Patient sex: M
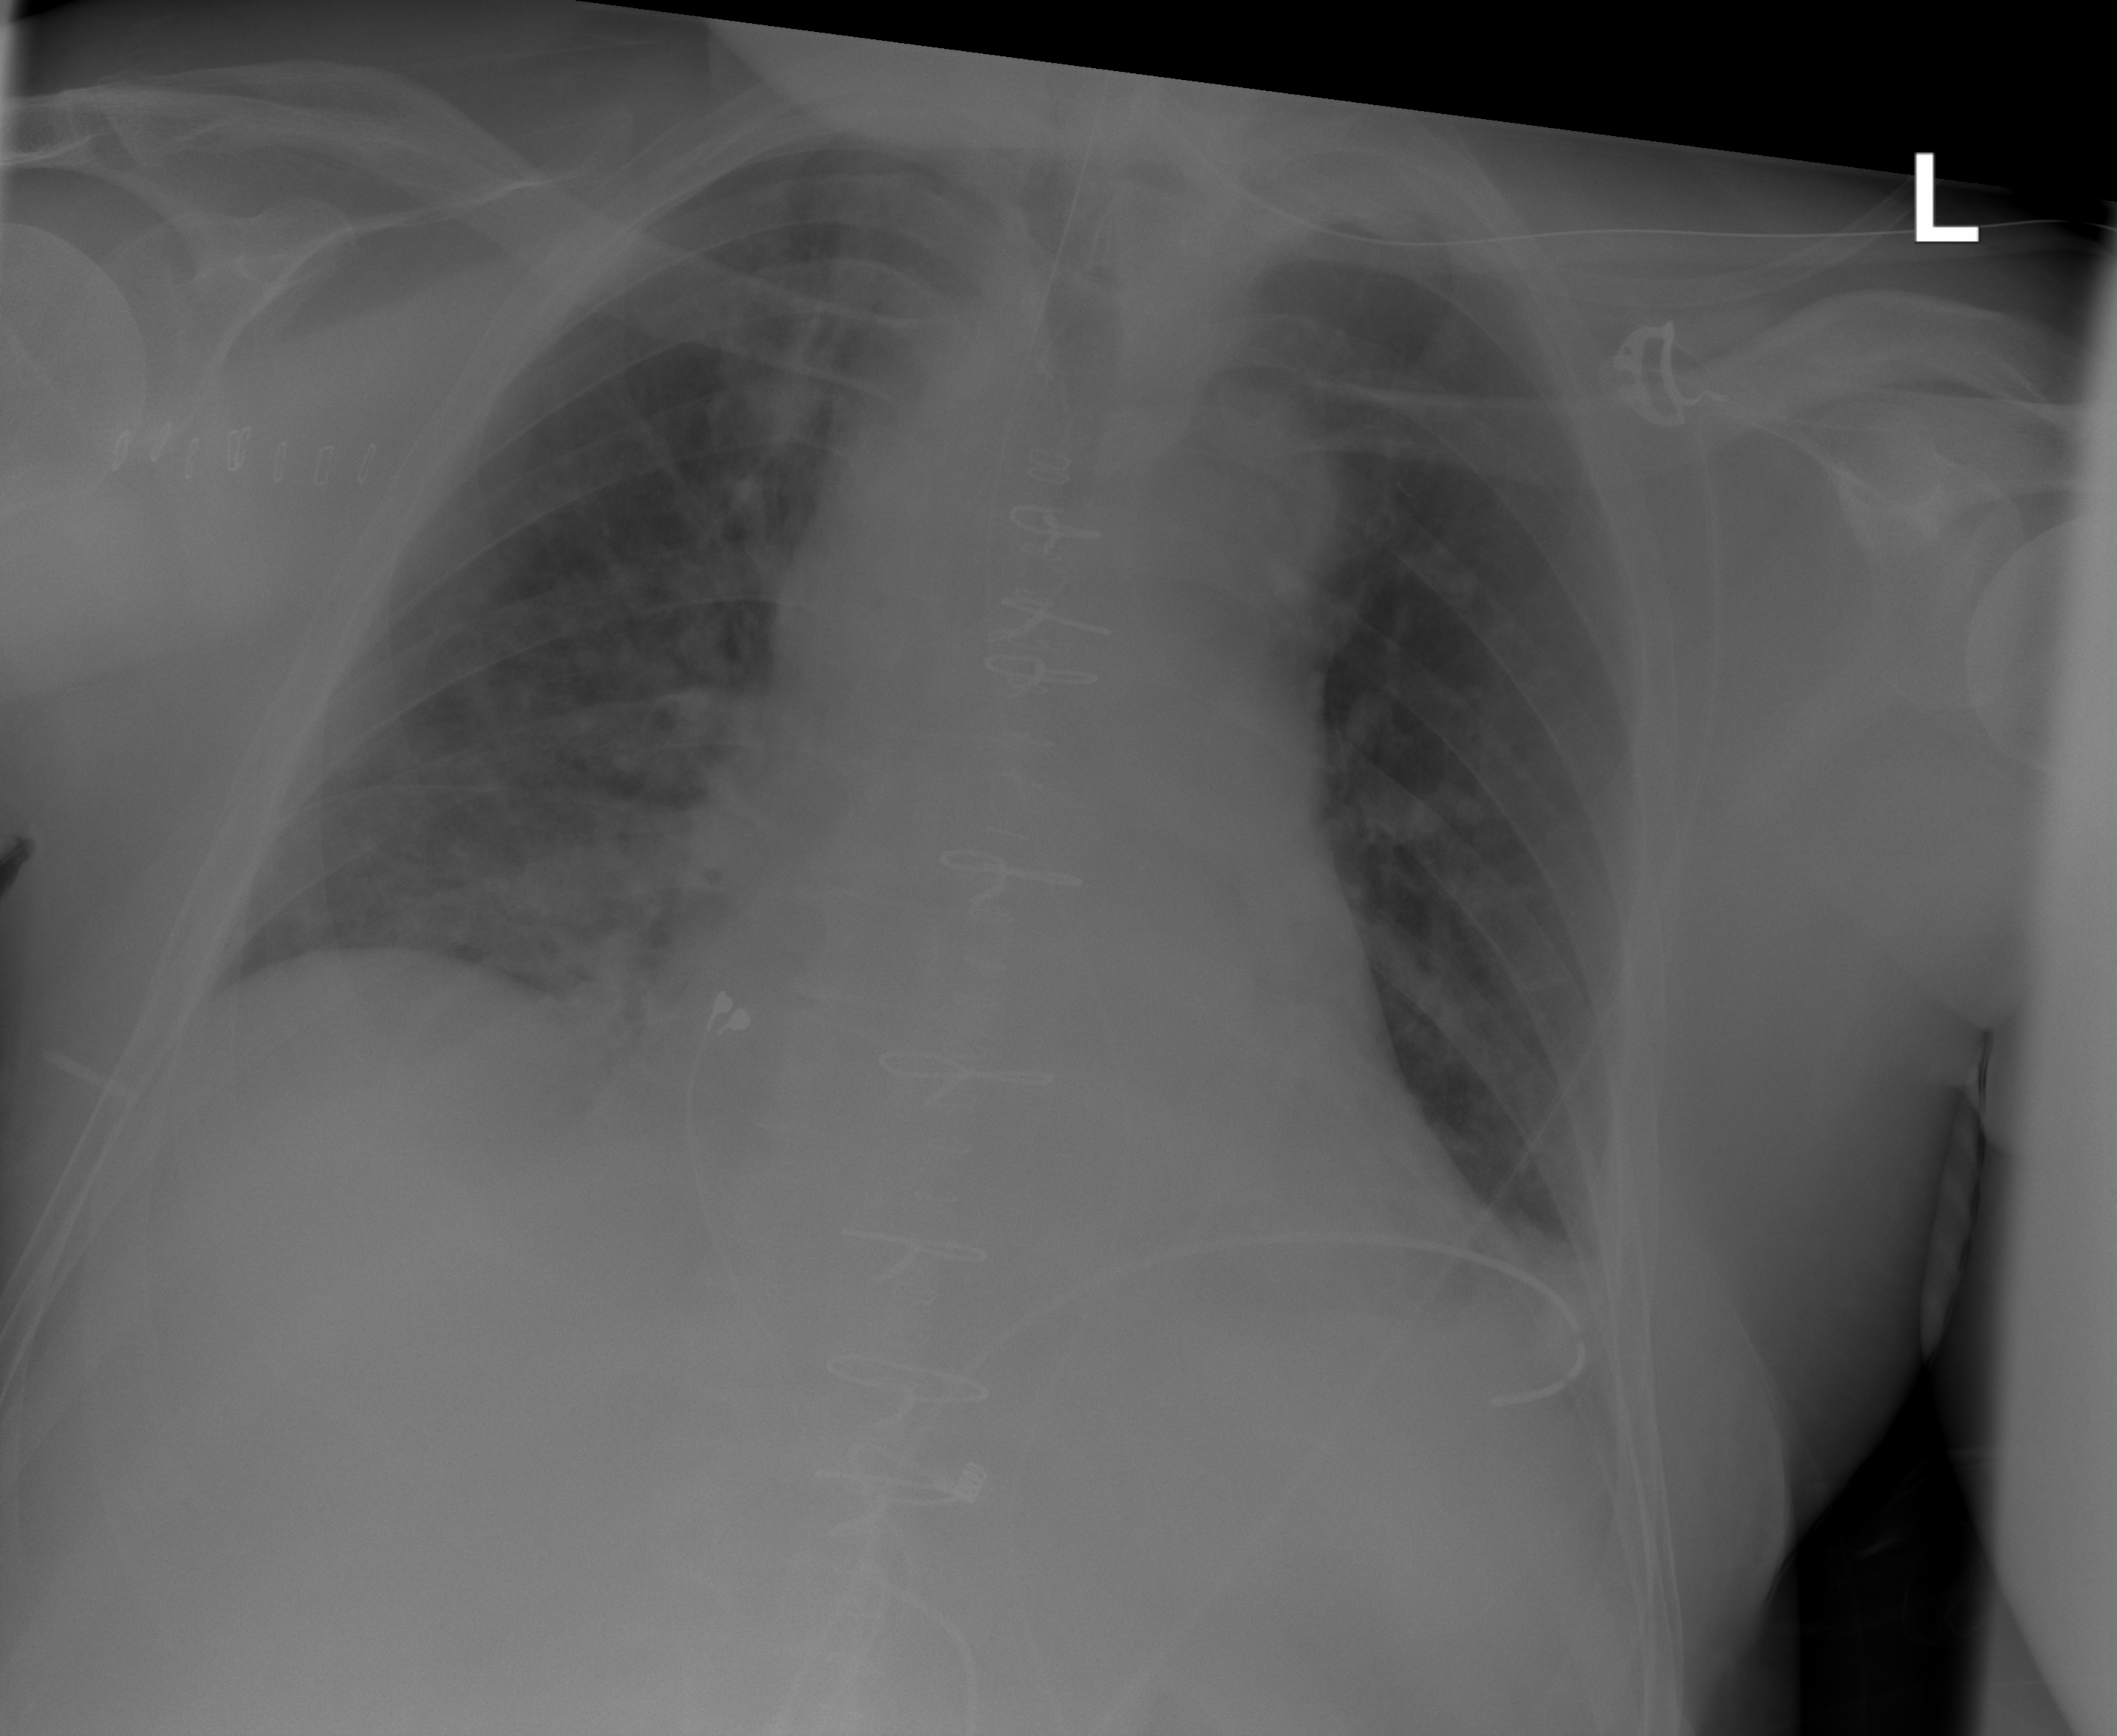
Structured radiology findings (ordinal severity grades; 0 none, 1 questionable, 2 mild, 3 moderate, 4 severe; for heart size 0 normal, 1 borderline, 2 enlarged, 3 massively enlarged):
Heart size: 1
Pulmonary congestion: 2
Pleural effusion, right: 0
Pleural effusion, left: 0
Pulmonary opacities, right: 2
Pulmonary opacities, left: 0
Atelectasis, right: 0
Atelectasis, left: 2